Current action and preconditions to check: trajectory_clear

Your task: For each precondition in the list above, predict whether it will hold at this action.

Consider the current scene as observed from the mobile robot's camera, and analyze the predicted future states of all dynamic agents (e.g., people, animals, vehicles, or any moving entities) within the NEXT SECOND.

IMPORTANT: Only answer "very likely" if you are absolutely certain—based on strong, clear evidence—that a dynamic agent will violate the precondition in the predicted future state. Do NOT answer "very likely" for unlikely, ambiguous, or low-probability risks.

Ask yourself for each precondition: Is there a high probability, with clear and convincing evidence, that the predicted future states of any dynamic agent will interfere with the predicted future state of the currently executing action within the NEXT SECOND, causing that precondition to fail?

Assess the risk level based on these predictions. Use "likely" or "very likely" if motions create a clear risk of interference.

Use "neutral" or "improbable" if agents are nearby but their predicted paths are clearly diverging or non-conflicting.

Failure Risk Categories: "very improbable", "improbable", "neutral", "likely", "very likely"

Answer Format: Output ONLY the probability_of_failure value from these categories: "very improbable", "improbable", "neutral", "likely", "very likely"

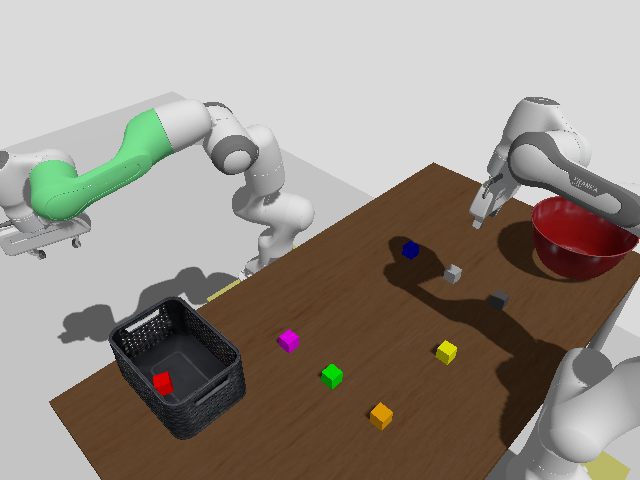

Answer: very improbable